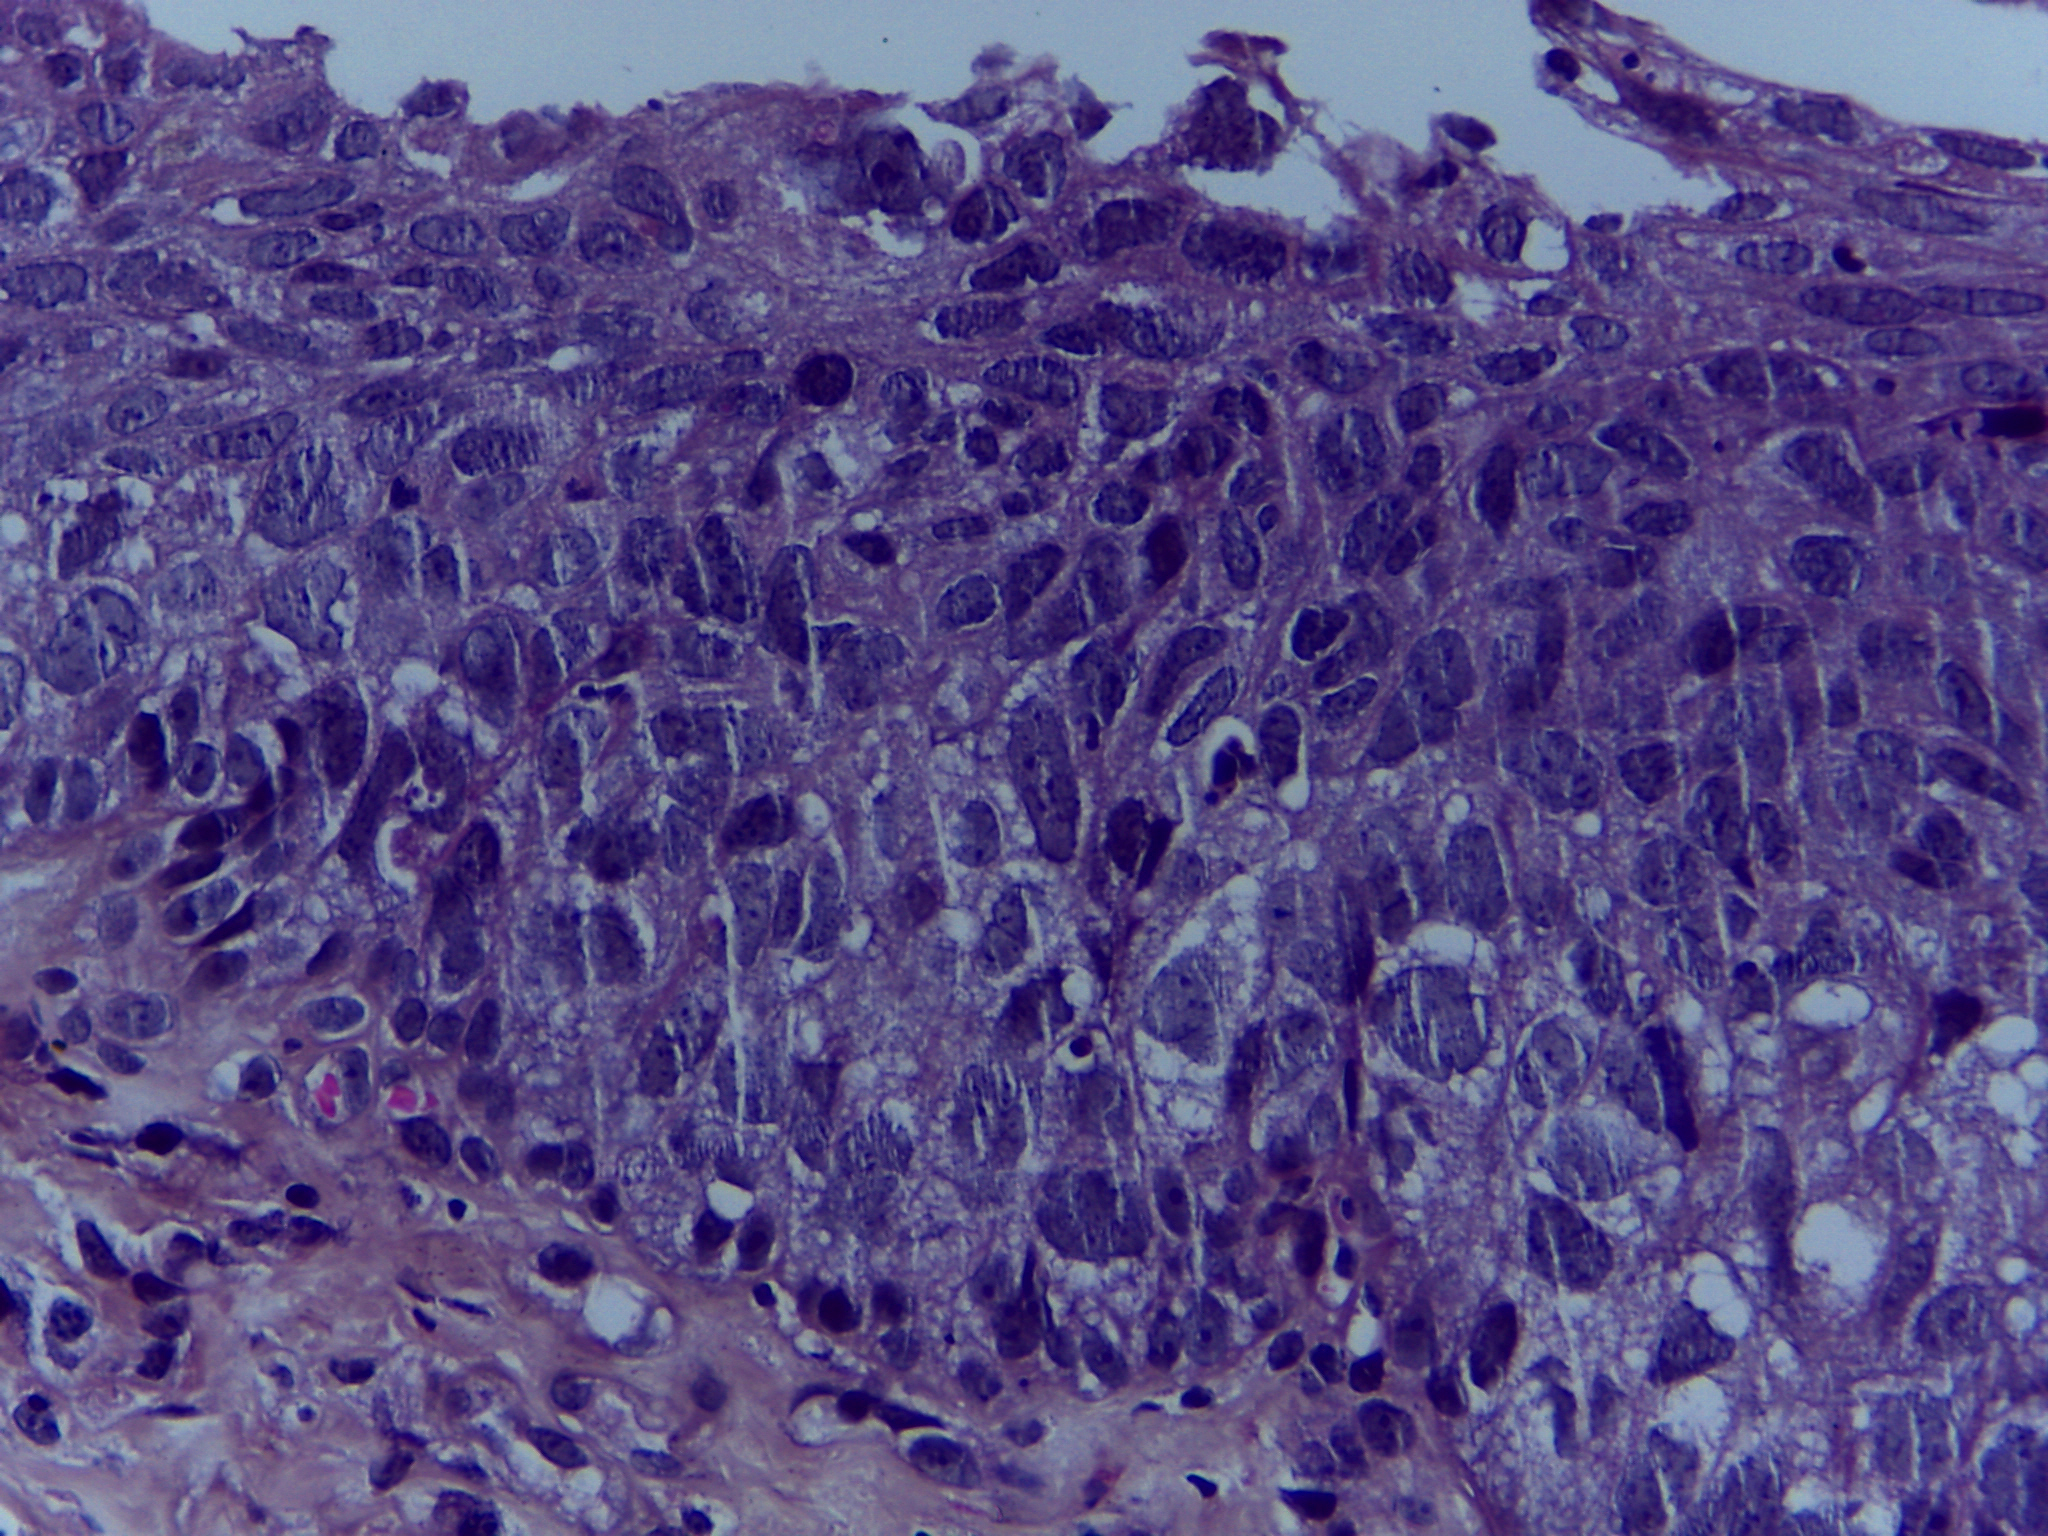
Diagnosis: OSCC